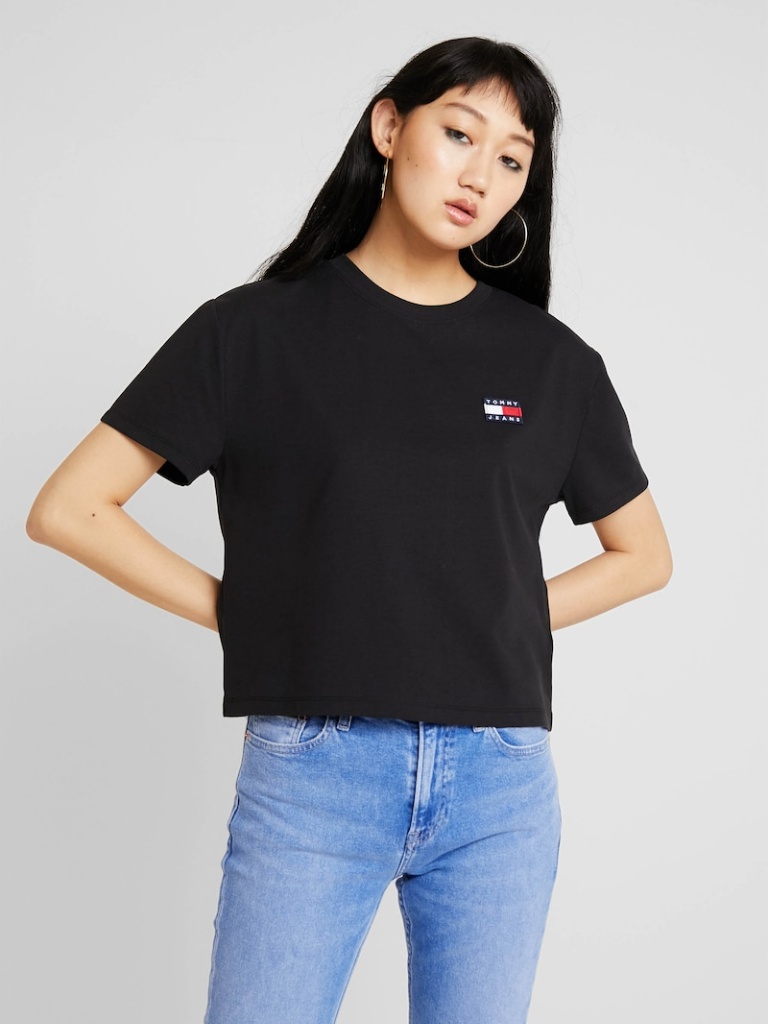
cotton relaxed short sleeve cropped length Untucked crew t-shirt